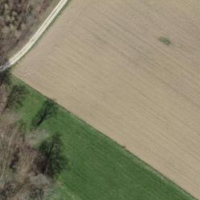
EUNIS habitat code: 52
Species observed at this site:
Pteridium aquilinum